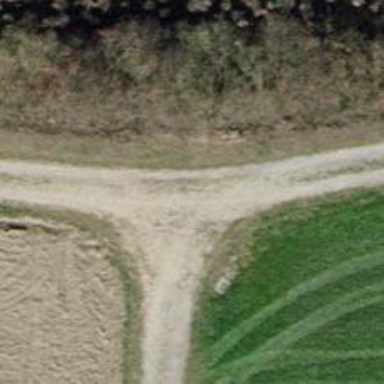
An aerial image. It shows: Track road with grade3 tracktype.